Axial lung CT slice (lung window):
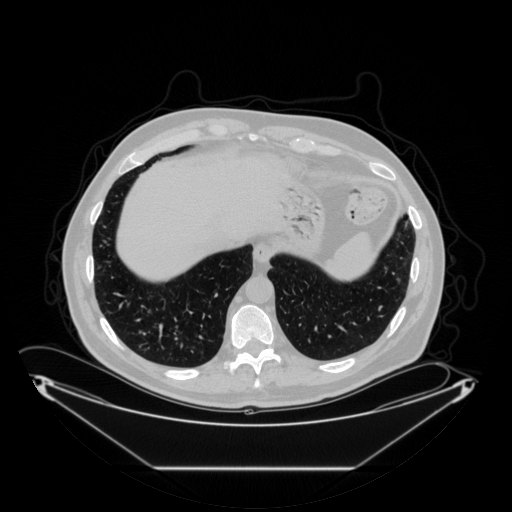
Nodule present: no